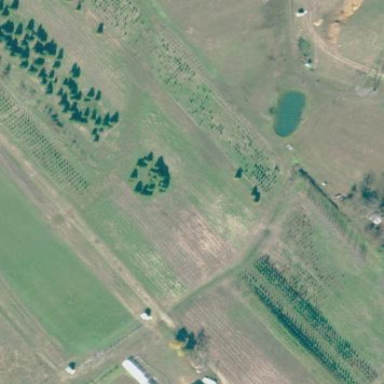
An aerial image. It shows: Plant nursery with trees.